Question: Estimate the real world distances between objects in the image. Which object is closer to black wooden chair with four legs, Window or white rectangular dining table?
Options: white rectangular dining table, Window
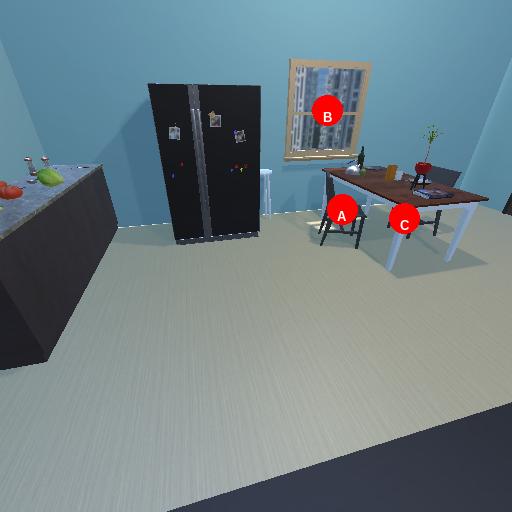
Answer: white rectangular dining table